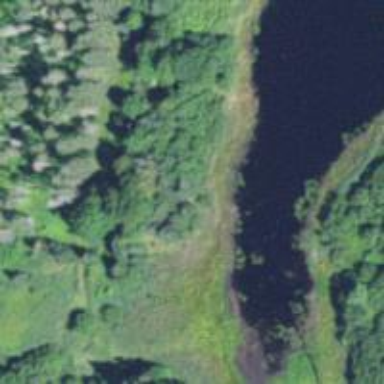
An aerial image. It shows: Serene pond surrounded by nature.